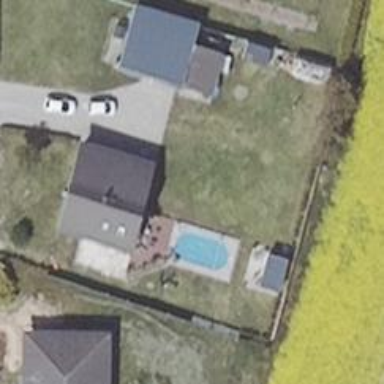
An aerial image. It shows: Swimming pool located in leisure land.